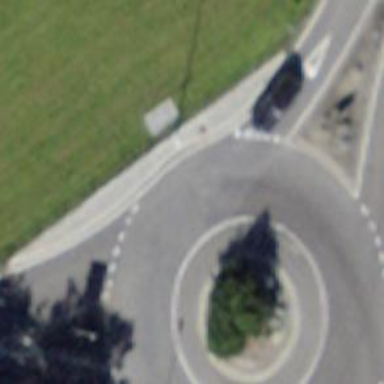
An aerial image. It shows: Secondary road made of asphalt leading to roundabout.